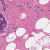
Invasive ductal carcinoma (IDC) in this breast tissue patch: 0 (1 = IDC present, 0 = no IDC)